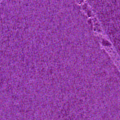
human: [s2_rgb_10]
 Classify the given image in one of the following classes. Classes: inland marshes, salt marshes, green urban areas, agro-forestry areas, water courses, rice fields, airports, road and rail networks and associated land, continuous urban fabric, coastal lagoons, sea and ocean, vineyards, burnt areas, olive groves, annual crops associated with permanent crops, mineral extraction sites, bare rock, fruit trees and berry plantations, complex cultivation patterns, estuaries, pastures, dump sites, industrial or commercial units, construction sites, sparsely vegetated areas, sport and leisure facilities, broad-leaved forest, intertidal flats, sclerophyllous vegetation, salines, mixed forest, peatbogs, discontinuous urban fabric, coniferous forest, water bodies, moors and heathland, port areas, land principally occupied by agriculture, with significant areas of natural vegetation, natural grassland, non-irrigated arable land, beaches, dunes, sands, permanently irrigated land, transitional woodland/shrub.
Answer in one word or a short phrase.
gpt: sea and ocean